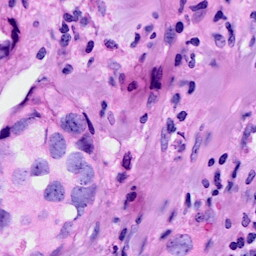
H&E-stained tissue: Breast